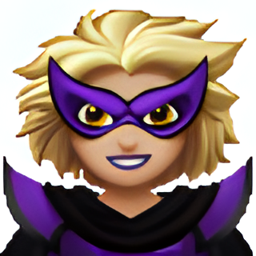
Name: woman supervillain medium light skin tone
Emoji: 🦹🏼‍♀️
Group: People & Body
Sub-group: person-fantasy